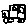
Label: car